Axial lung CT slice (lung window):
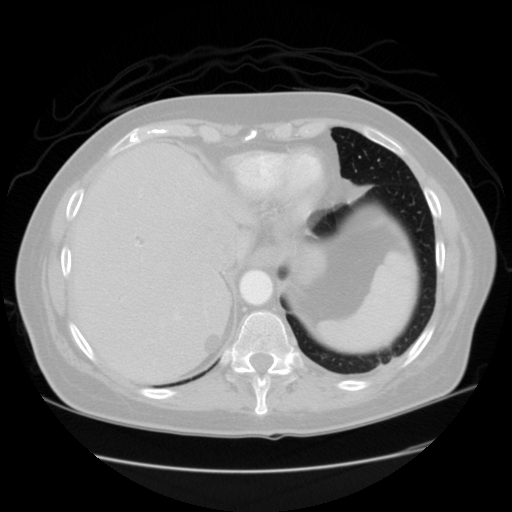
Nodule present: no